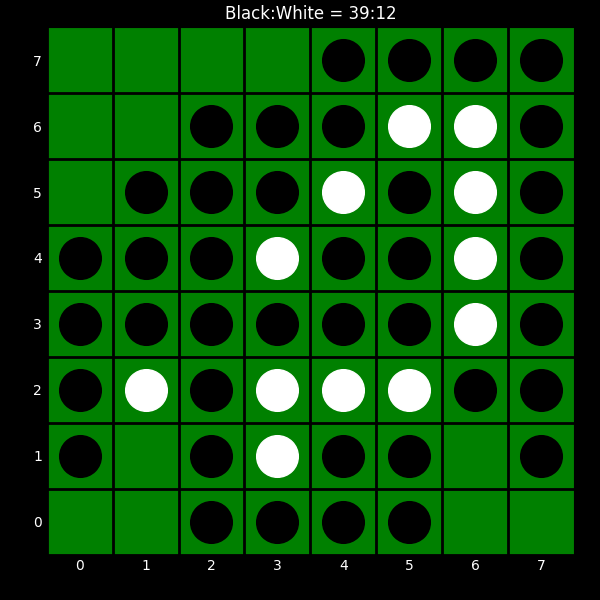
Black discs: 39
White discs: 12